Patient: sex M, age 47
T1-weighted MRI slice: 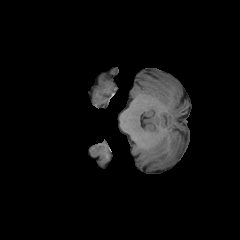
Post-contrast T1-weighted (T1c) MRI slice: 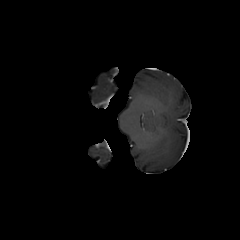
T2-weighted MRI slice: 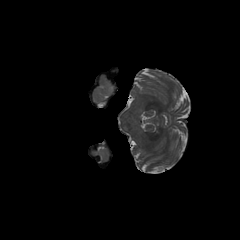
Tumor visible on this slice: no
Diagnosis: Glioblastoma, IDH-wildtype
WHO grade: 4